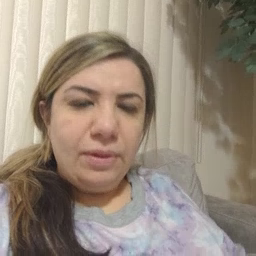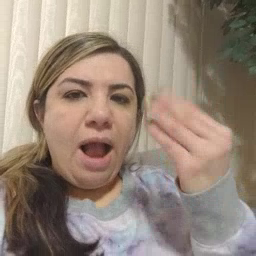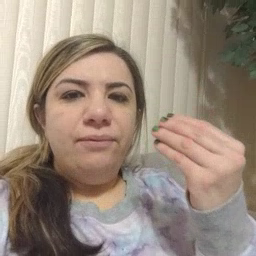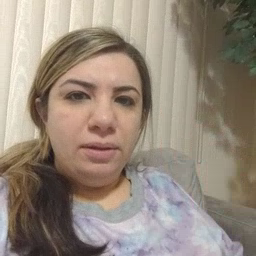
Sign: wet